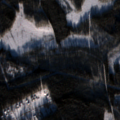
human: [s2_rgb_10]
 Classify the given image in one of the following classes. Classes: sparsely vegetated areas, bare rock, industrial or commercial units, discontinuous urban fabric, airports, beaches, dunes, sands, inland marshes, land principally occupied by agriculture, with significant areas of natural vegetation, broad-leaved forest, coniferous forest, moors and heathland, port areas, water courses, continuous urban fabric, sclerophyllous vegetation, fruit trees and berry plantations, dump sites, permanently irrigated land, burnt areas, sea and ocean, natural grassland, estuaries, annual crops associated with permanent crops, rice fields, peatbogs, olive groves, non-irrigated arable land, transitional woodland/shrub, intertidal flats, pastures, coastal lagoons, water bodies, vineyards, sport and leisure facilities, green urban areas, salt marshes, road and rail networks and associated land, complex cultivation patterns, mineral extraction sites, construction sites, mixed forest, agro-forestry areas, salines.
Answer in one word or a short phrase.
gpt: discontinuous urban fabric, coniferous forest, mixed forest, transitional woodland/shrub